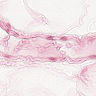
Metastatic tissue present: no